Question: I have created an exc in VS2012 (C#) using .NET 3.5 Framework.
And run that exe on test machine - Win OS 2012 .NET Framework 4.5 only
It is giving me following message

I have following questions :
1. Why it is not supporting backward compatibility of .NET Framework 3.5 ?
2. Is there any way to handle this or user has to install 3.5 .NET Framework ?
Thanks in advance.
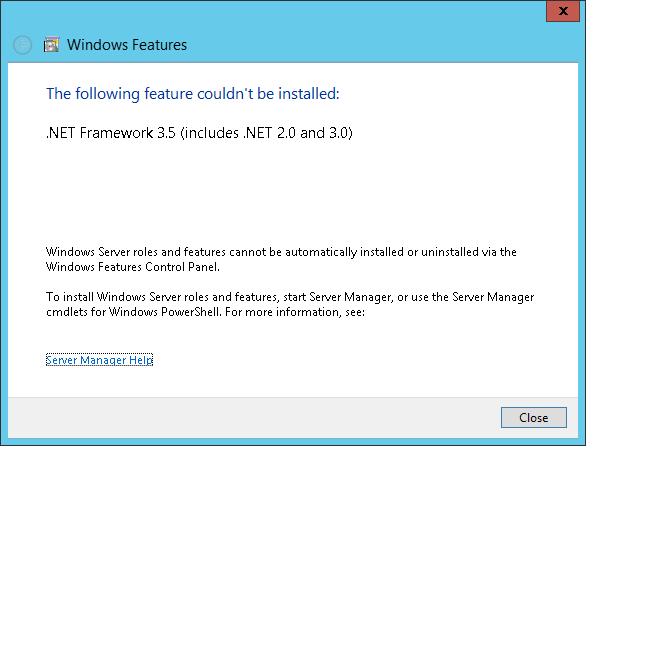
Answer: I have added following configuration in app.config file and it worked like charm
'''
<startup>
<supportedRuntime version="v2.0.50727" />
<supportedRuntime version="V4.0" />
</startup>
'''